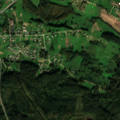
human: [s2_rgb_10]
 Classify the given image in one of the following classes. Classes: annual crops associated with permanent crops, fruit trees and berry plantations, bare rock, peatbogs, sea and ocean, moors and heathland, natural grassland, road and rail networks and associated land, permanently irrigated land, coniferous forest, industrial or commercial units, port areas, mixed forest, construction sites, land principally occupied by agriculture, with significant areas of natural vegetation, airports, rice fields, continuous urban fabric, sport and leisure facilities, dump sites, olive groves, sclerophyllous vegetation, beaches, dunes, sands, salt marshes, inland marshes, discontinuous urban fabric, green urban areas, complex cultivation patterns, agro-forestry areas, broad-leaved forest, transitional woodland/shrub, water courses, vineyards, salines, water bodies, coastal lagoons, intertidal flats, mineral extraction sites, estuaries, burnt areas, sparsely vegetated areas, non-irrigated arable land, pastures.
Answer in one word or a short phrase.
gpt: discontinuous urban fabric, complex cultivation patterns, land principally occupied by agriculture, with significant areas of natural vegetation, coniferous forest, mixed forest